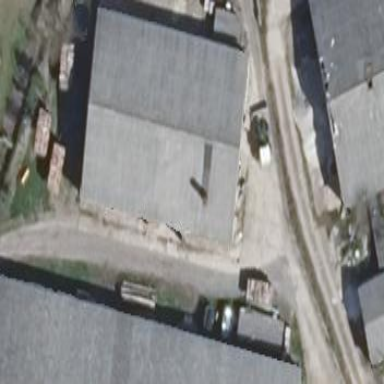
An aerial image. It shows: Gabled roof of grey-colored farm auxiliary building with its roof oriented along the structure.